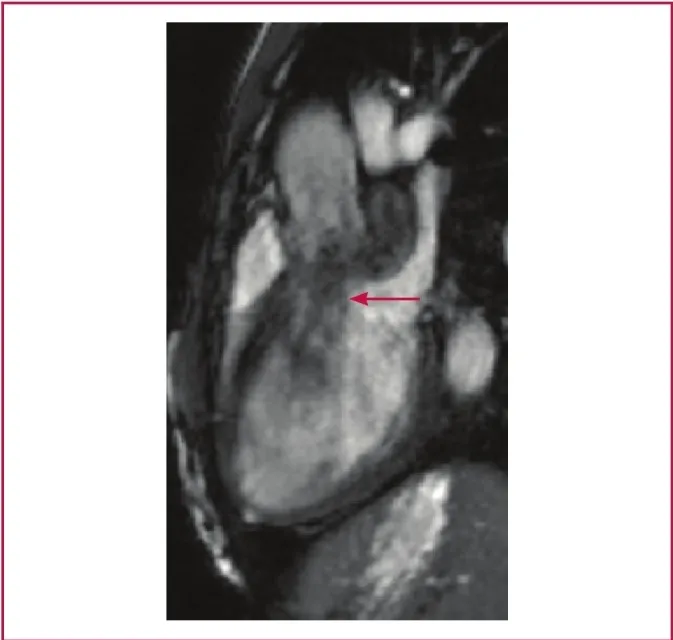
Left ventricular outflow tract MRI image showing an aortic regurgitant jet (arrow) secondary to retraction of the left coronary cusp by the sub-aortic aneurysm.
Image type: radiology (mri)